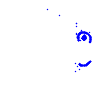
Particle: electron